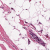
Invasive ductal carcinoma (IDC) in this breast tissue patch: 0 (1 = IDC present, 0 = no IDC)